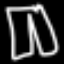
Label: pants